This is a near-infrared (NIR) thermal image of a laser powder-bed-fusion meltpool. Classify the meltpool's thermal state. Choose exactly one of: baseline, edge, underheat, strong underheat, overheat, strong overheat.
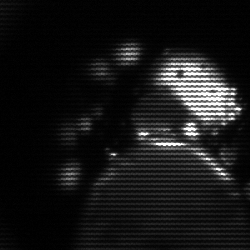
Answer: baseline